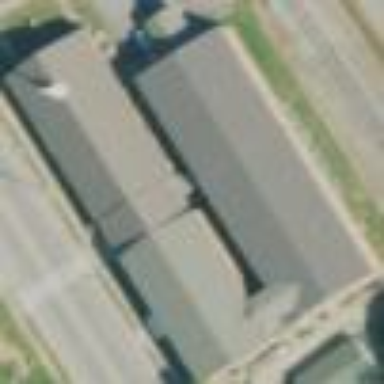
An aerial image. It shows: Building that is place of worship.